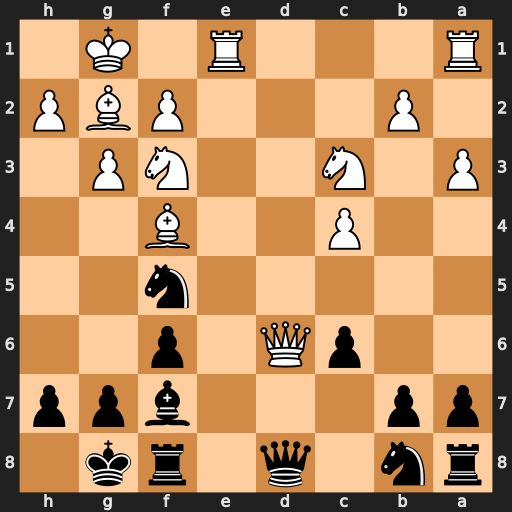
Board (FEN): rn1q1rk1/pp3bpp/2pQ1p2/5n2/2P2B2/P1N2NP1/1P3PBP/R3R1K1
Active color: b
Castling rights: -
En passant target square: -
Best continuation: Nxd6